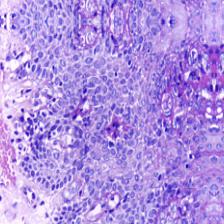
Diagnosis: OSCC